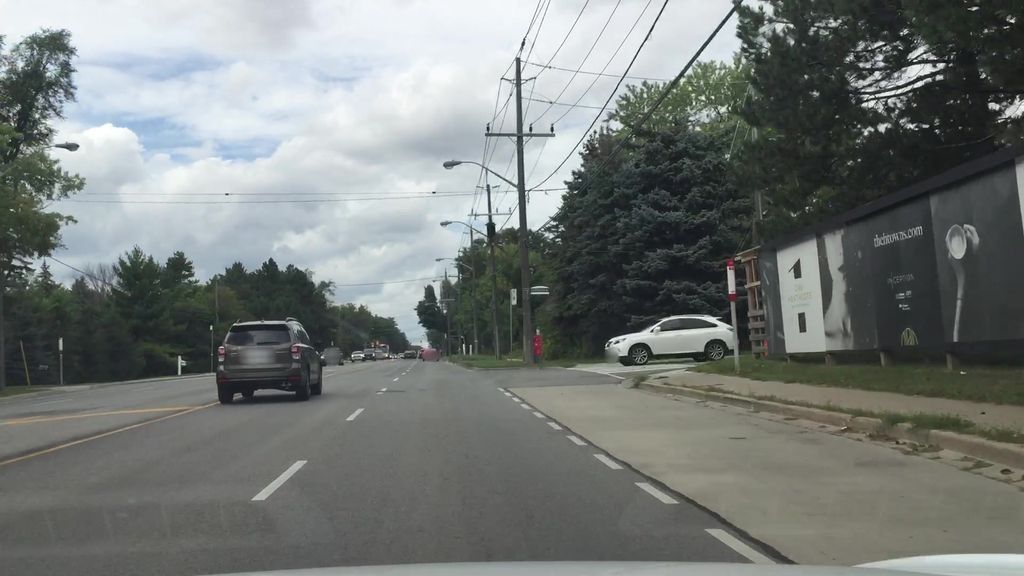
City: toronto